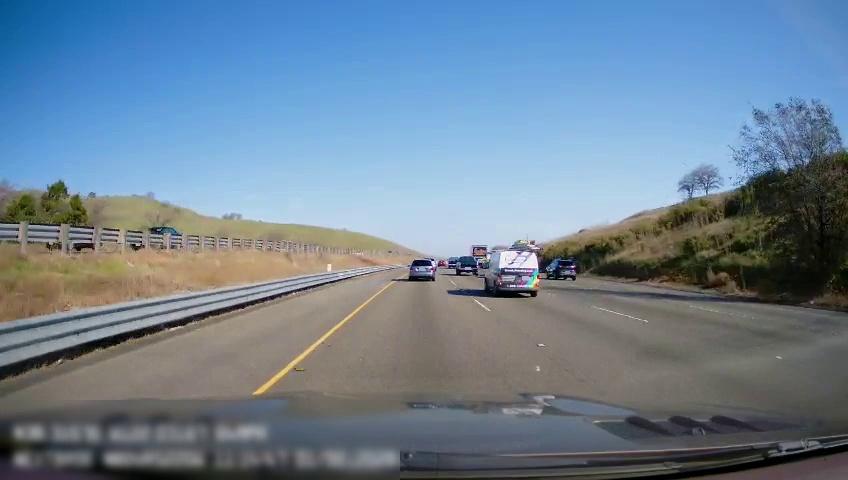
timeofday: Day
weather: Sunny
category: Drivable Space
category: Vehicles | Car
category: Vehicles | Truck
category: Vehicles | Truck
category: Vehicles | SUV
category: Vehicles | Truck
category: Vehicles | SUV
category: Vehicles | Van
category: Vehicles | SUV
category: Lanes | Current Lane
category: Lanes | Current Lane
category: Lanes | Alternate Lane
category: Lanes | Alternate Lane
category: Lanes | Alternate Lane